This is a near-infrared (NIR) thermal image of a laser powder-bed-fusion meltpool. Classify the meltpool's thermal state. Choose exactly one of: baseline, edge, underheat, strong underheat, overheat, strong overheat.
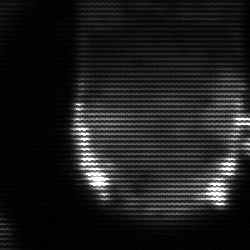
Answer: baseline